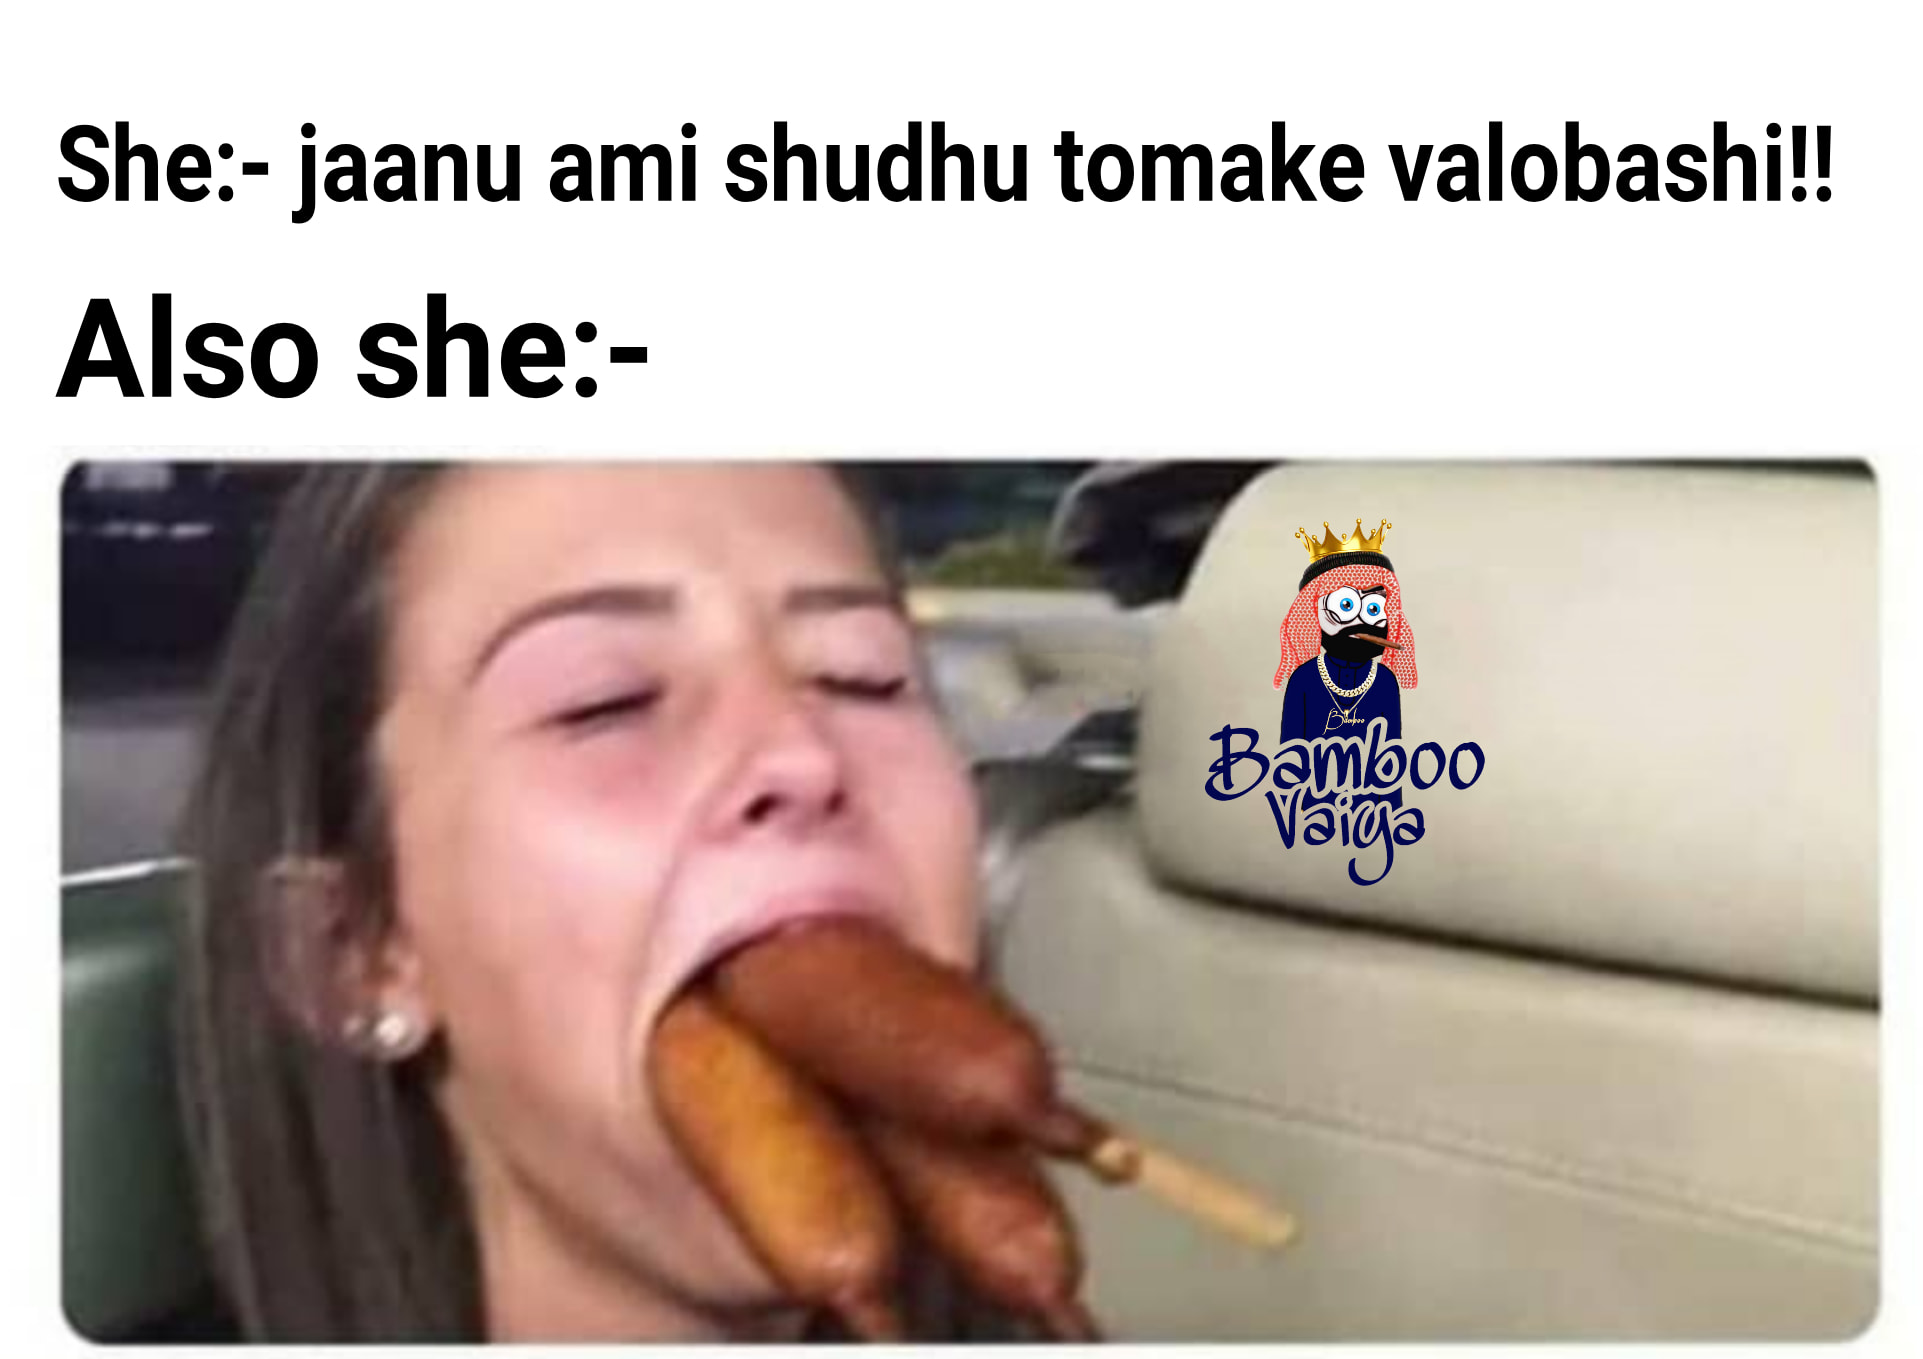
Caption: She:- jaanu ami shudhu tomake valobashi !!!   Also She:-
Label: hate